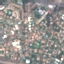
Land use / land cover class: Residential